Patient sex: F
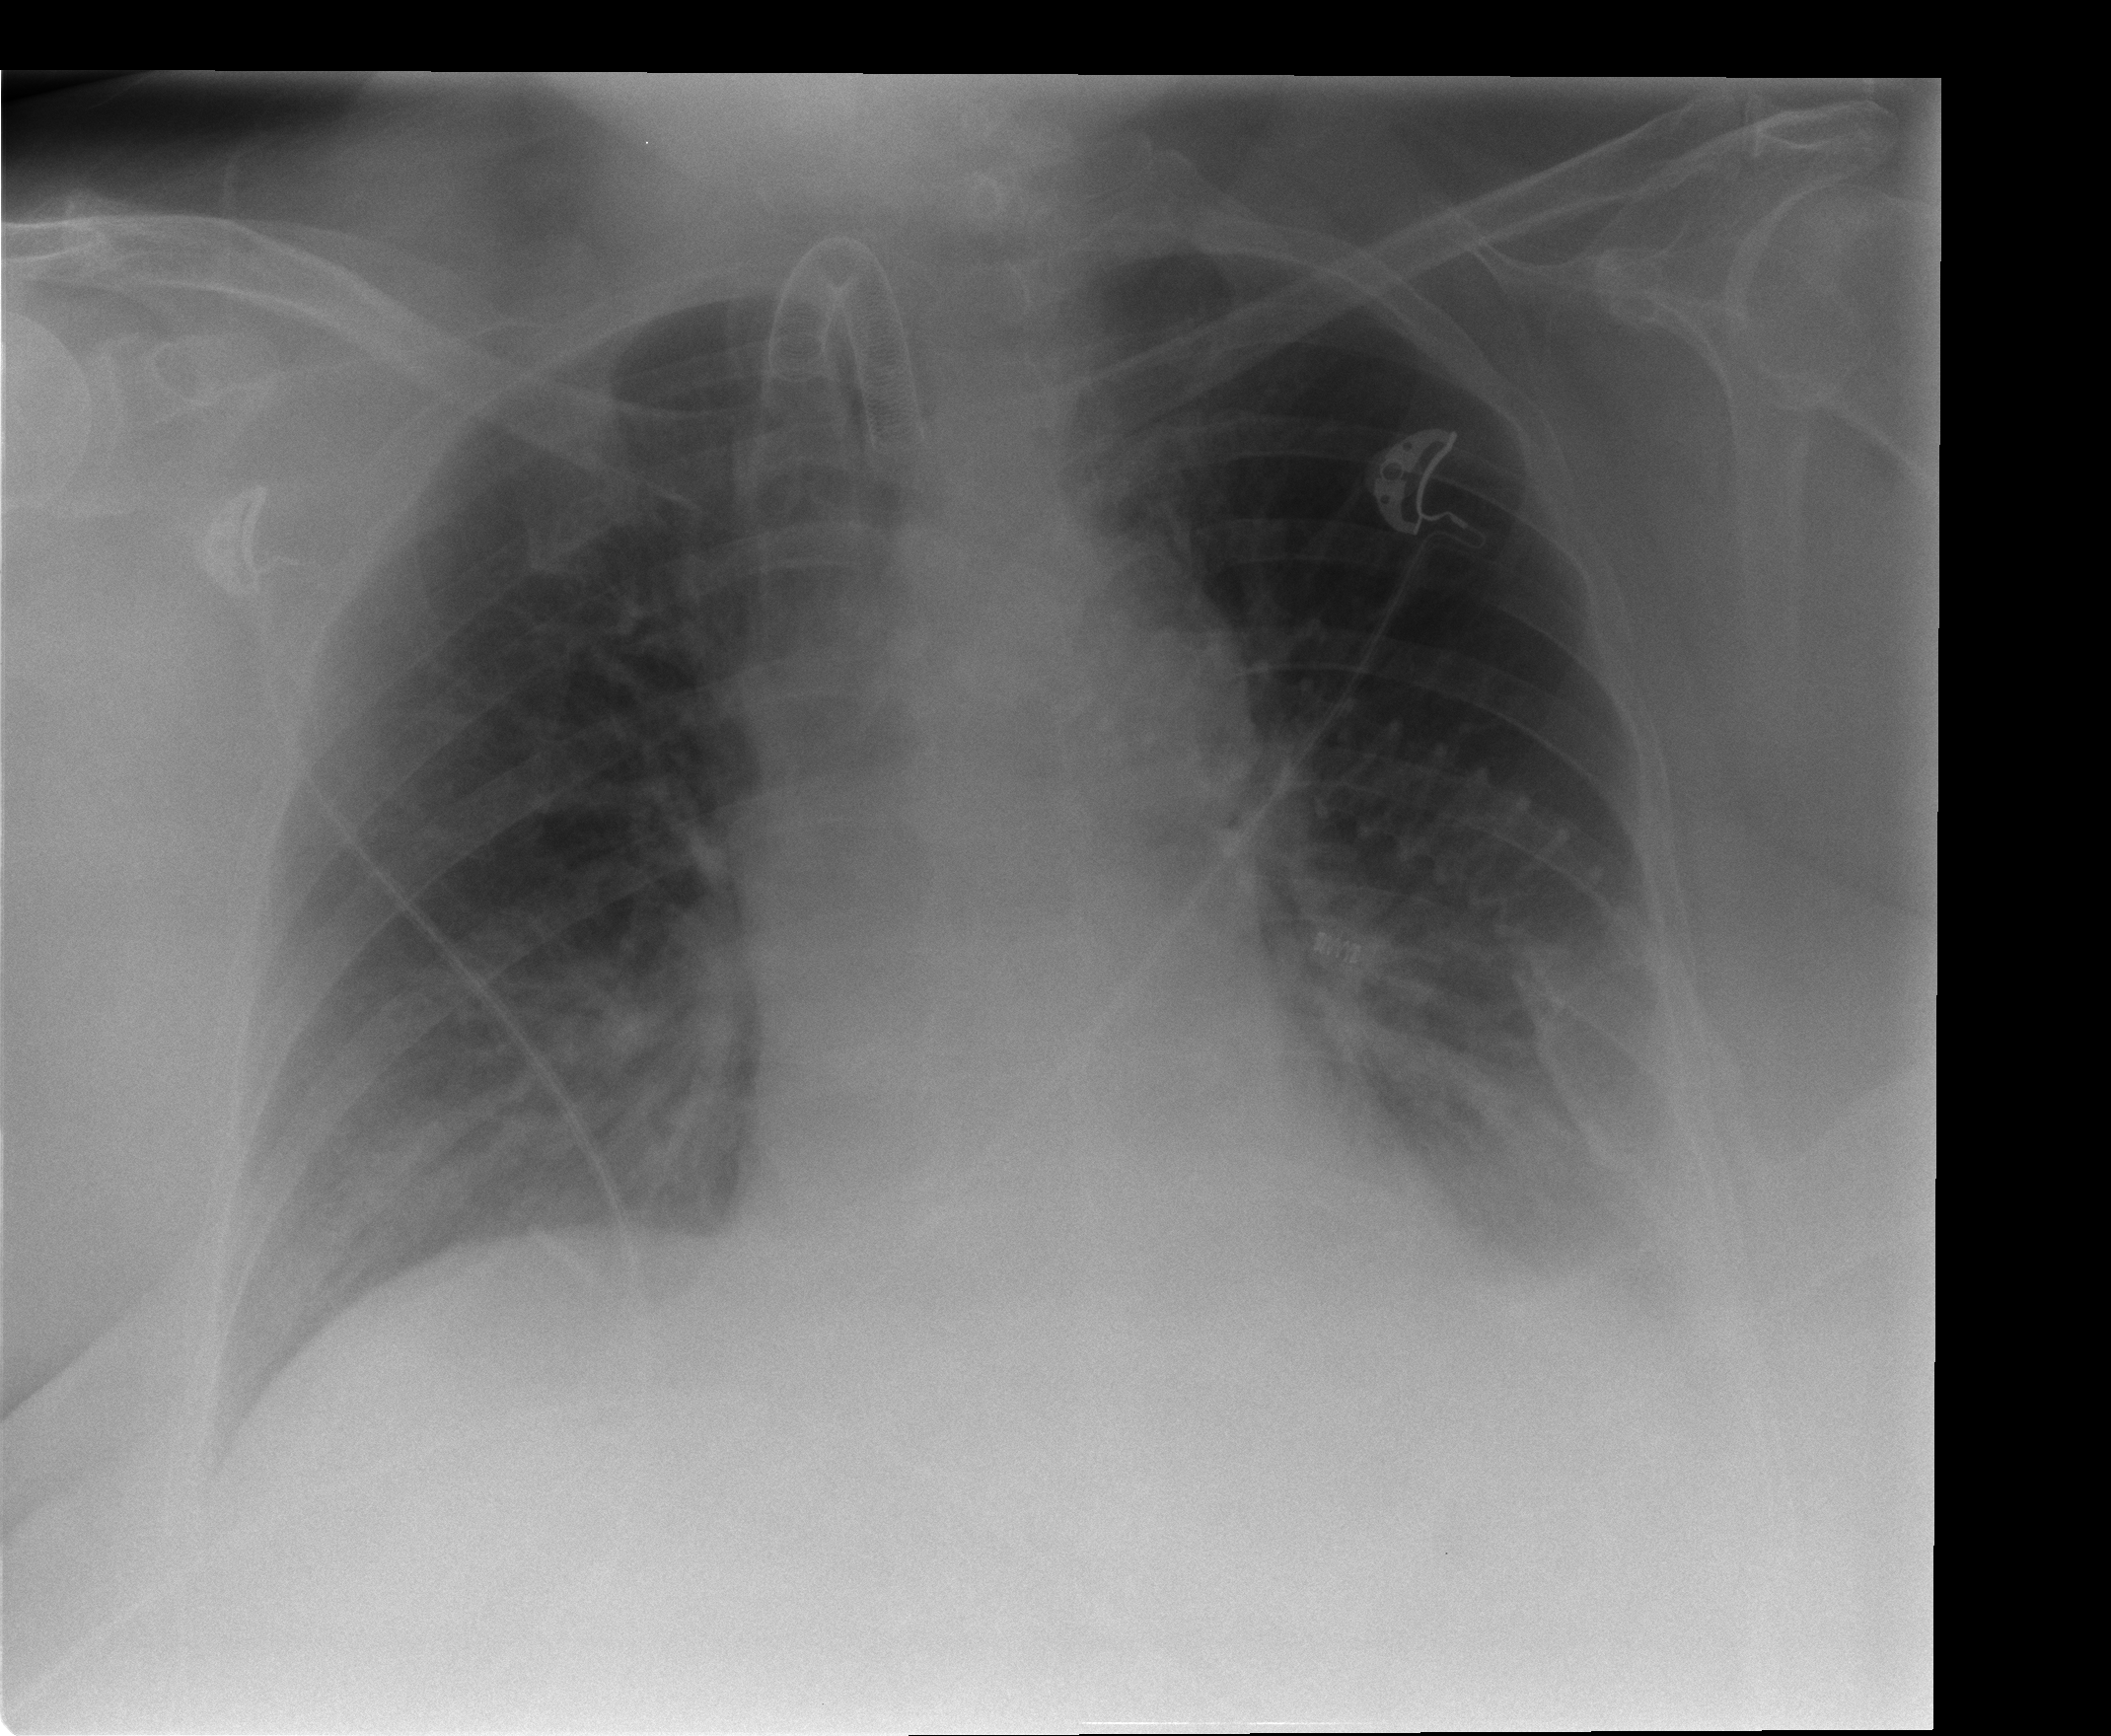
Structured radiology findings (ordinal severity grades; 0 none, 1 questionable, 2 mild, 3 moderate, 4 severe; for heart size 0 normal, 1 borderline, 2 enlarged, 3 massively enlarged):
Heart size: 0
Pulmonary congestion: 0
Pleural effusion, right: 0
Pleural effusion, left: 2
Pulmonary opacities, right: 0
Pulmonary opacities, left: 0
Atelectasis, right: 0
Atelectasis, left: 0